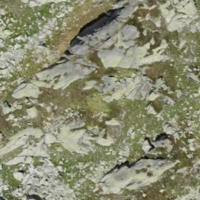
EUNIS habitat code: 31
Species observed at this site:
Rana temporaria